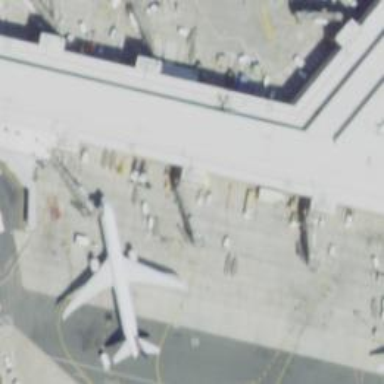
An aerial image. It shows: Airport gate.